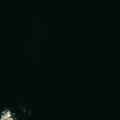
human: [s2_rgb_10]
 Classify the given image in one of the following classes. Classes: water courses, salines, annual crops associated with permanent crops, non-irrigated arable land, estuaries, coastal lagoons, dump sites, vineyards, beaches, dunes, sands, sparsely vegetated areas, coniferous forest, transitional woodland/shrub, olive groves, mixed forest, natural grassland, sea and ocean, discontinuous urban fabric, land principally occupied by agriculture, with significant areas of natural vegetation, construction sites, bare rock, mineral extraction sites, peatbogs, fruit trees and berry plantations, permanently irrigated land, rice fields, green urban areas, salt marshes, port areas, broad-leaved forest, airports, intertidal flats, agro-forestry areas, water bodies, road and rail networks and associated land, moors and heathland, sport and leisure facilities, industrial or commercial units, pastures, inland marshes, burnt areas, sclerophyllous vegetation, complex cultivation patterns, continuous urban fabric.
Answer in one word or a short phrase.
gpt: sea and ocean